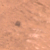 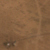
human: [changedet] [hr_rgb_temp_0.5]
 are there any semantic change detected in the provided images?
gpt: A garden has been built on the left down corner of this area in the desert.